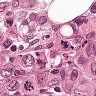
Metastatic tissue present: yes